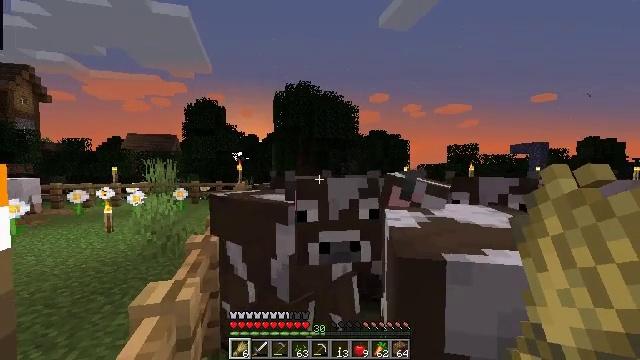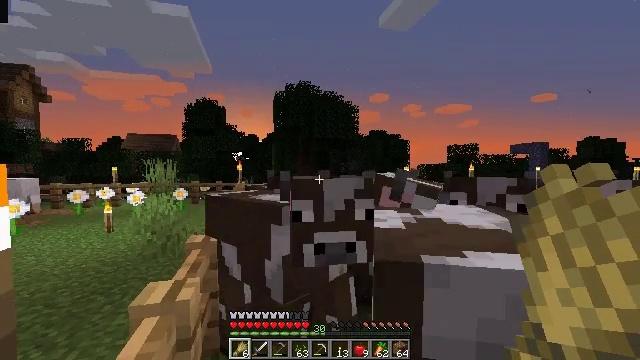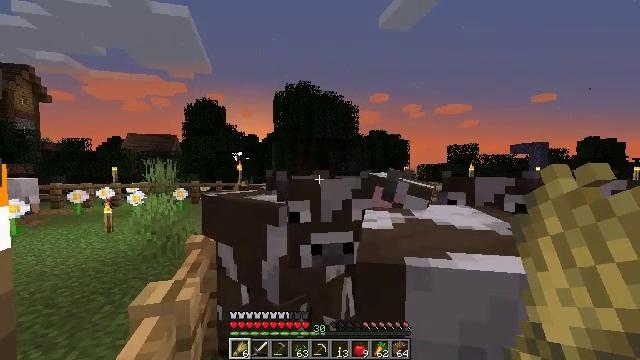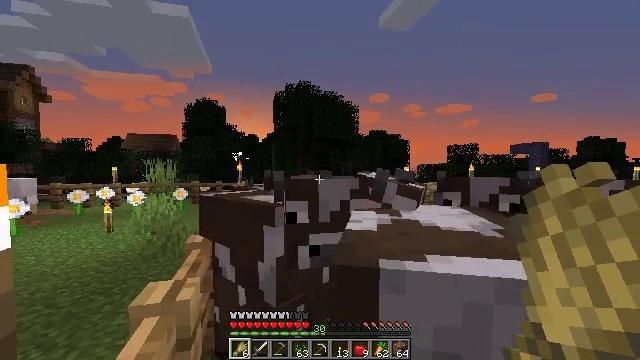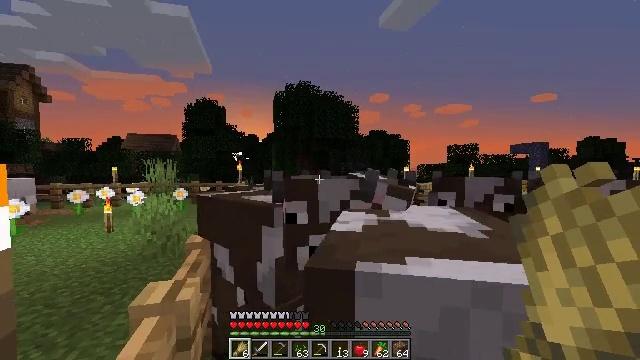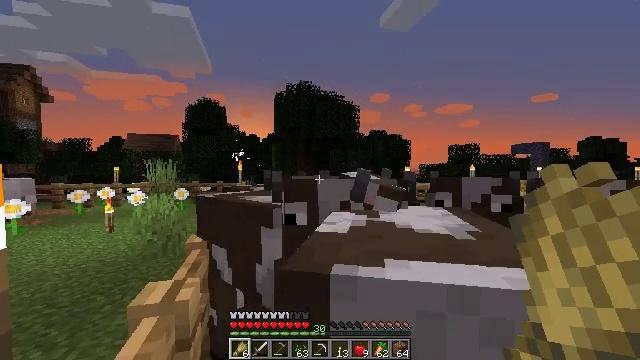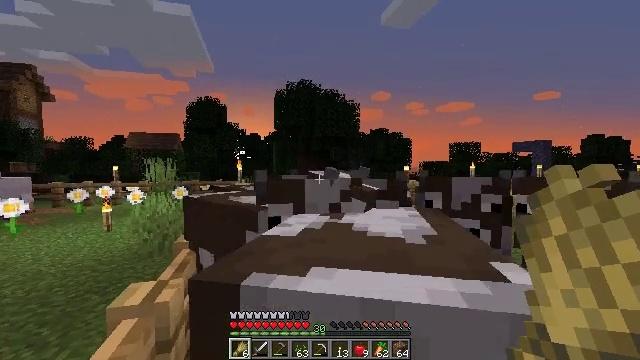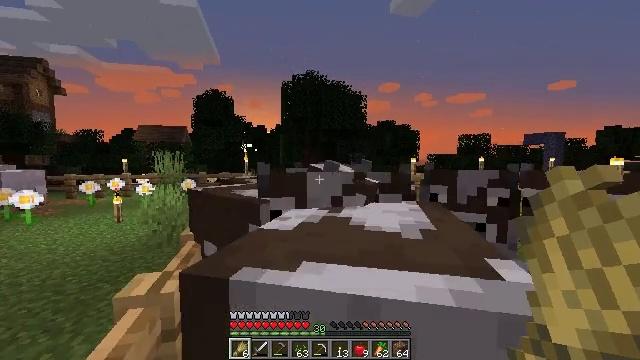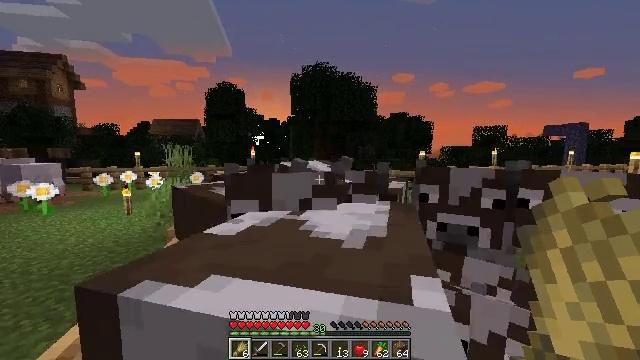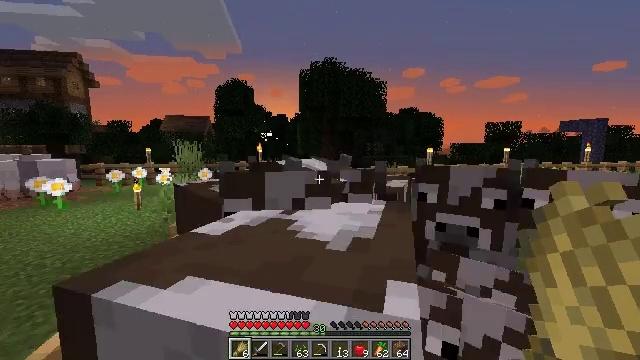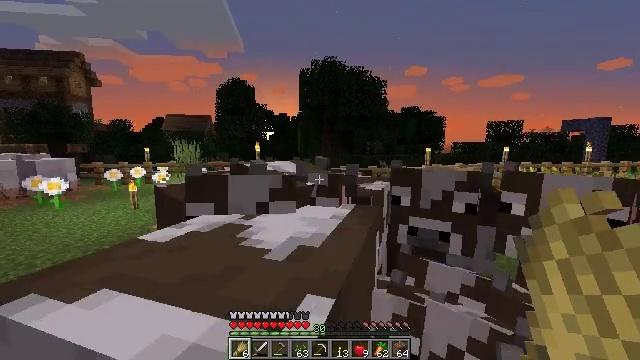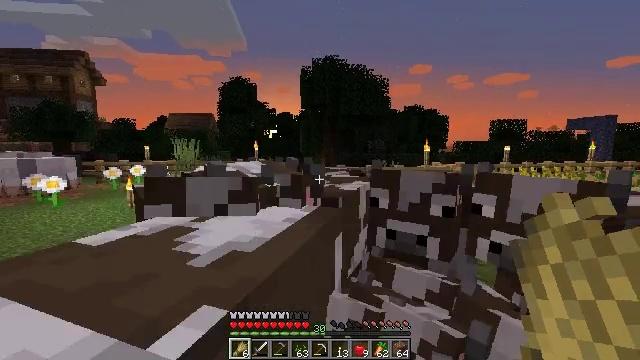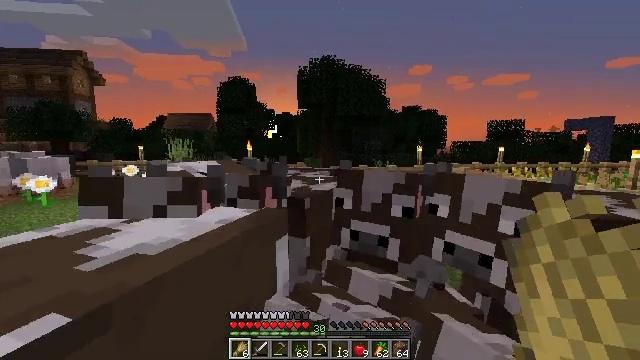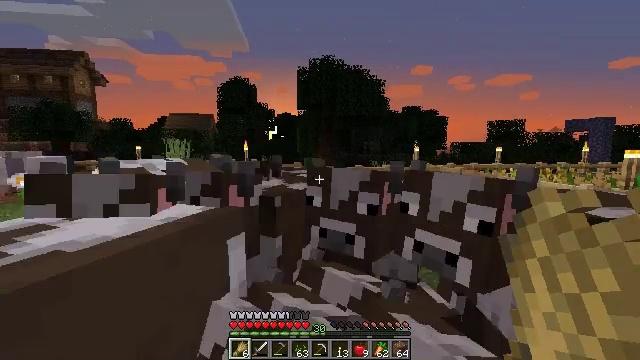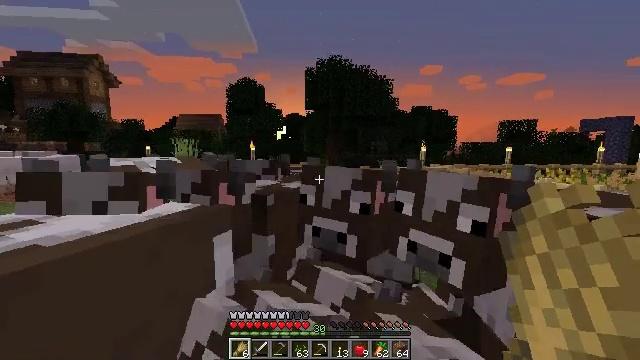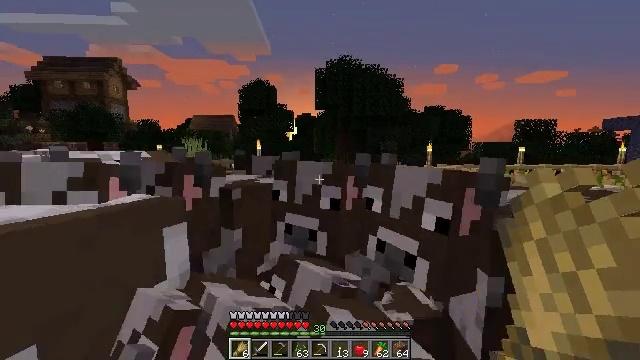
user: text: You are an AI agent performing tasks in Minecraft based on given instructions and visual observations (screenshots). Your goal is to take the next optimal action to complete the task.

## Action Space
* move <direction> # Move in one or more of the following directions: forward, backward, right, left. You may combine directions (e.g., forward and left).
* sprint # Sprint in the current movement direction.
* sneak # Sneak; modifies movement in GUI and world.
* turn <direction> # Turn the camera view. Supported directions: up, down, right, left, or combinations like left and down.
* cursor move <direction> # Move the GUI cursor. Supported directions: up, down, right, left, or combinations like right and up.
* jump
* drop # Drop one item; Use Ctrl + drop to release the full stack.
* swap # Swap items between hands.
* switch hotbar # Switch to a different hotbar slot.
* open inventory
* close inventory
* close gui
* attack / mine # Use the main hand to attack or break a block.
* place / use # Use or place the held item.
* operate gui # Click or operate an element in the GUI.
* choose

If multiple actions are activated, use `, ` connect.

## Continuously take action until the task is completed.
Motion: motion action
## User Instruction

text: Gather oak logs from trees.
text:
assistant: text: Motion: use / place
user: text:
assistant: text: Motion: use / place
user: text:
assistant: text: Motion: use / place
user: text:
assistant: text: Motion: no_op
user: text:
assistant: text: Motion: move forward, use / place
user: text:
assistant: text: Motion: move forward and move right, use / place
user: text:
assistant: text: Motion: move forward and move right, turn left and down, use / place
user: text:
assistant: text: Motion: move forward and move right, turn left and down, use / place
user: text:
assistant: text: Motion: move forward and move right, turn left, use / place
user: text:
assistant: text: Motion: move forward and move right, use / place
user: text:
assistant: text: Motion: move forward and move right, use / place
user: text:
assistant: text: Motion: move forward and move right, use / place
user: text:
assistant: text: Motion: move forward and move right, use / place
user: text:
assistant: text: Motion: move forward and move right, turn left, use / place
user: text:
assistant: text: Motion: move forward and move right, turn left, use / place
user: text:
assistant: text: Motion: move forward and move right, turn left, use / place
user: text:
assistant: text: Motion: move forward and move right, turn left
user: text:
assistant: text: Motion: move forward and move right, turn left, use / place
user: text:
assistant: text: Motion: move forward and move right, turn left, use / place
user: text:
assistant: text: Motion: move forward and move right, turn left, use / place
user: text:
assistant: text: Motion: move forward and move right, turn left, use / place
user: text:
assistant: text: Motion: move forward and move right, turn left, use / place
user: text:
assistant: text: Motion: move forward and move right, use / place
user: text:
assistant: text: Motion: move forward and move right, use / place
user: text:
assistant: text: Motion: move forward and move right, turn left, use / place
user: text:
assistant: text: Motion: move forward and move right, turn left, use / place
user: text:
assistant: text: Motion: move forward and move right, turn left, use / place
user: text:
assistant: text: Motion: move forward, use / place
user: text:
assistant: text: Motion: move forward, turn left, use / place
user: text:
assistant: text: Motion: move forward, turn left, use / place